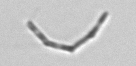
Label: Nanoneis